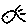
Label: fish